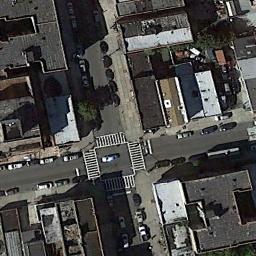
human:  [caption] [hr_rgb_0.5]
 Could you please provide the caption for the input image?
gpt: There are many cars at the intersection .

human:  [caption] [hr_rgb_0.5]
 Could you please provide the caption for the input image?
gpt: An intersection with dense traffic located in a commercial area .

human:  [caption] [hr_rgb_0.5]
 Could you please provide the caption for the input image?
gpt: There are many moving and waiting vehicles on the road at the intersection, Many buildings and some trees around the intersection .

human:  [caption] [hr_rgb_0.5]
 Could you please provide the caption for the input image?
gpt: There are some black buildings beside the intersection .

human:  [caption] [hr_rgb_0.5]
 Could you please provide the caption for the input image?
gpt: There are cars at the crossroads .